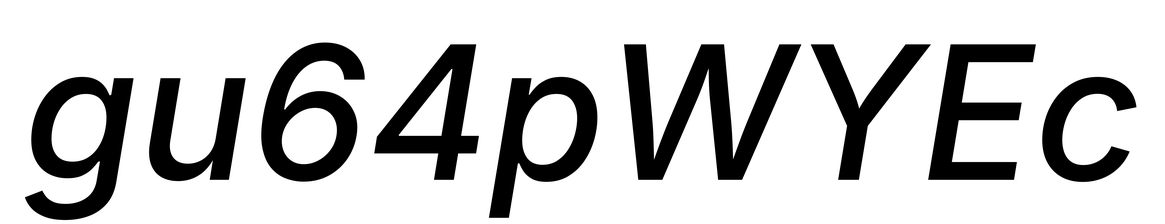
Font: Inter-Italic_Medium_Italic